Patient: sex F, age 40
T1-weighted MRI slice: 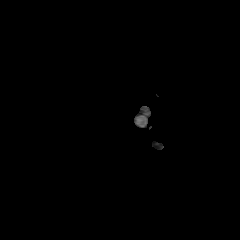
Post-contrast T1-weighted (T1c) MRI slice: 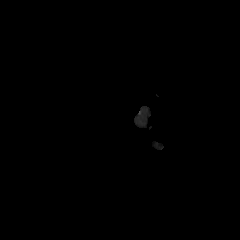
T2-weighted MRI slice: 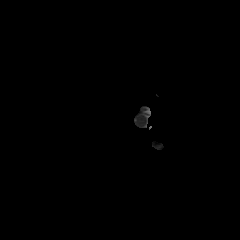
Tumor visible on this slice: no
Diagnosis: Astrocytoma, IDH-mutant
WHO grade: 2